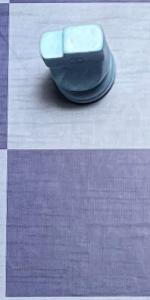
Label: Empty